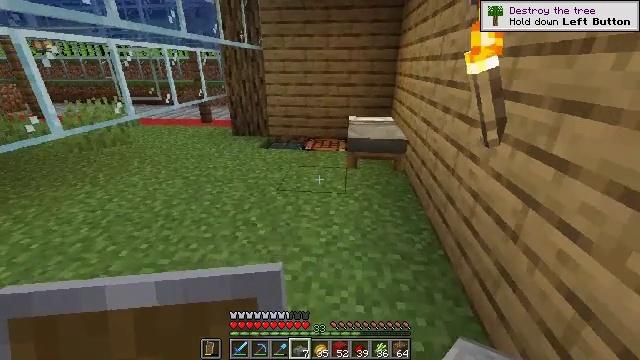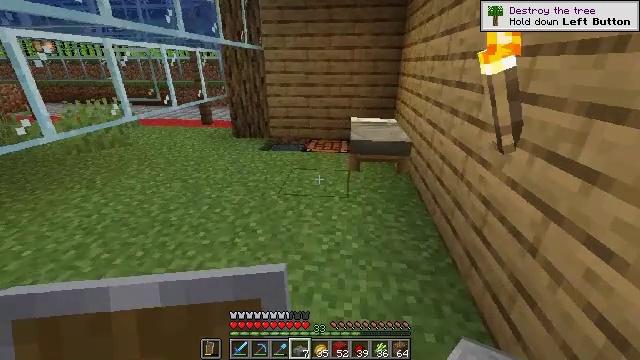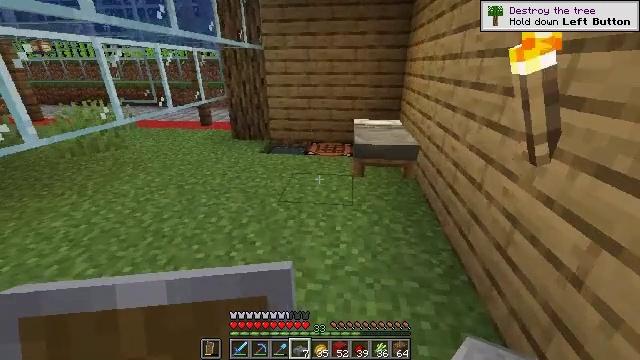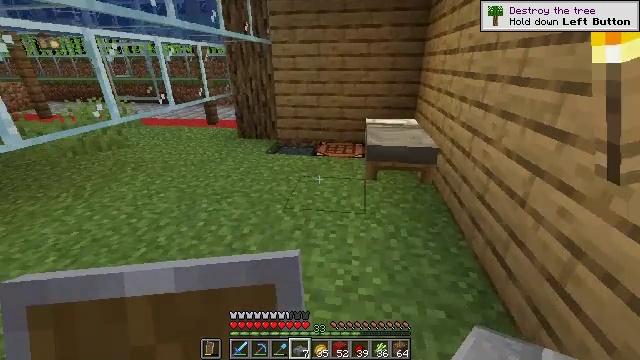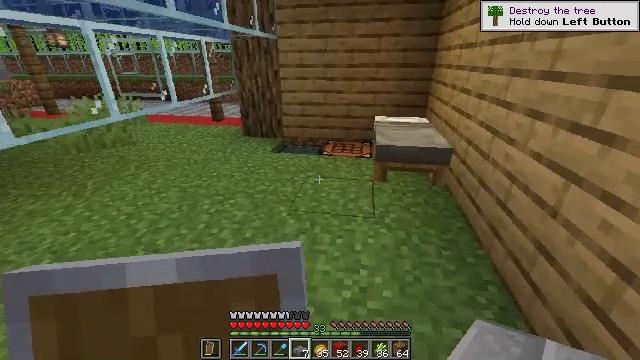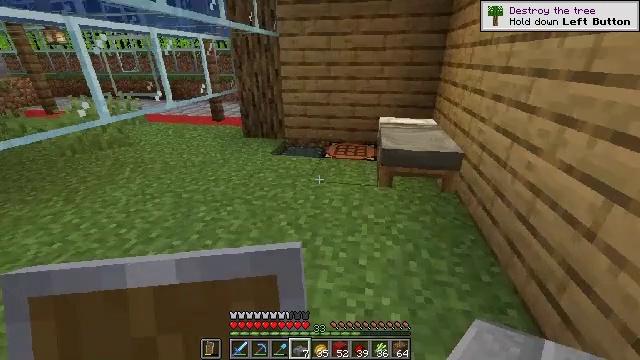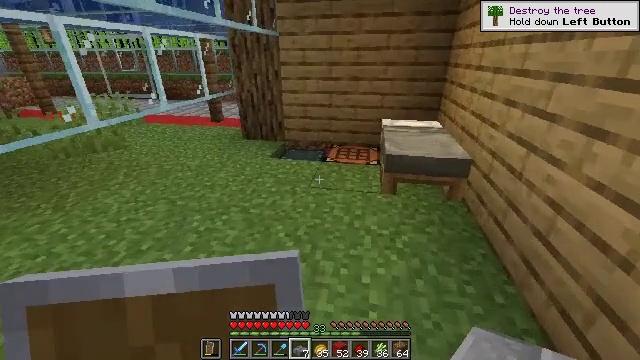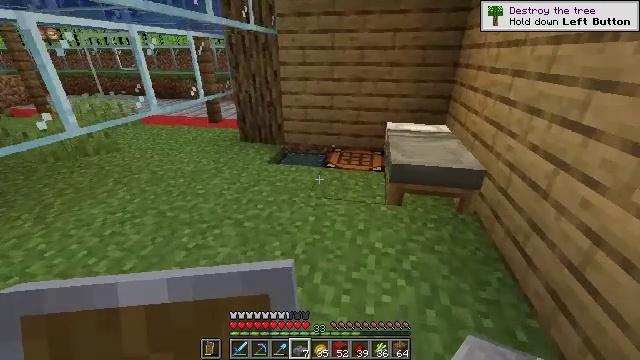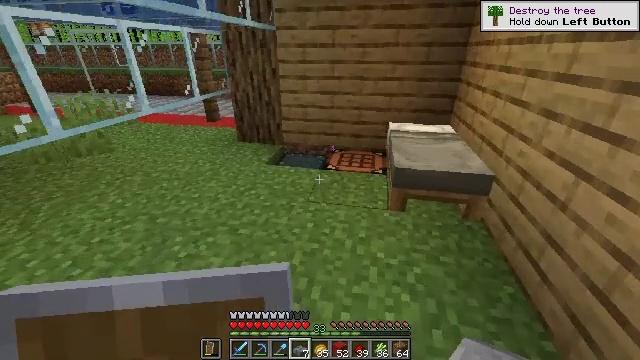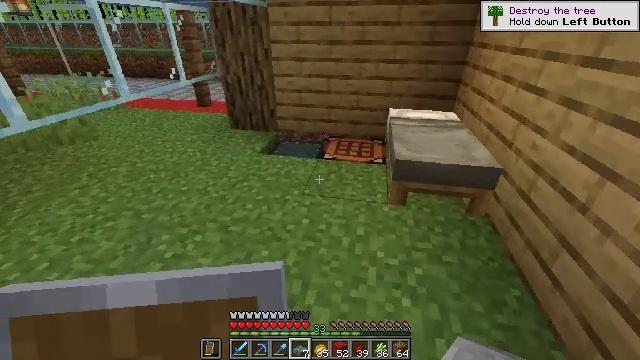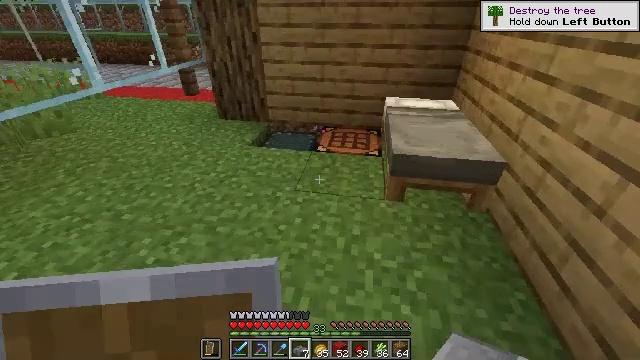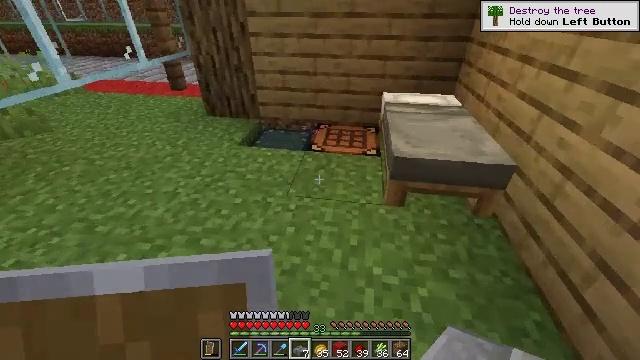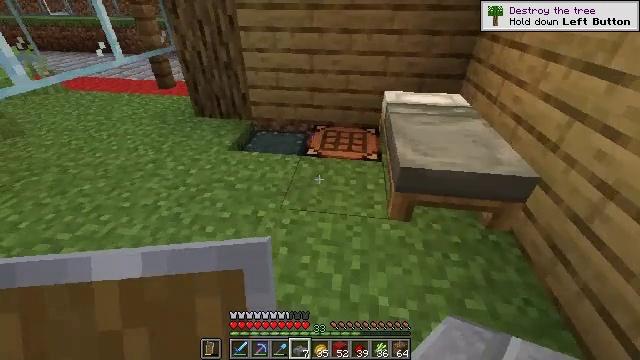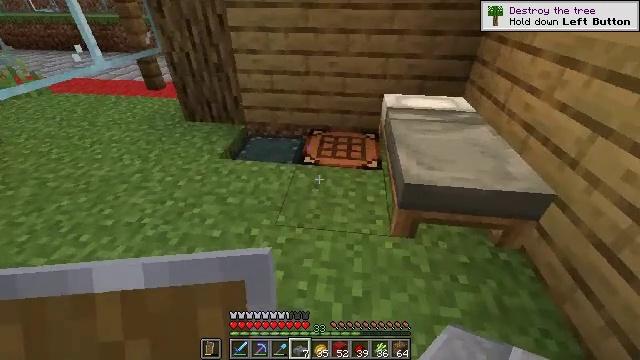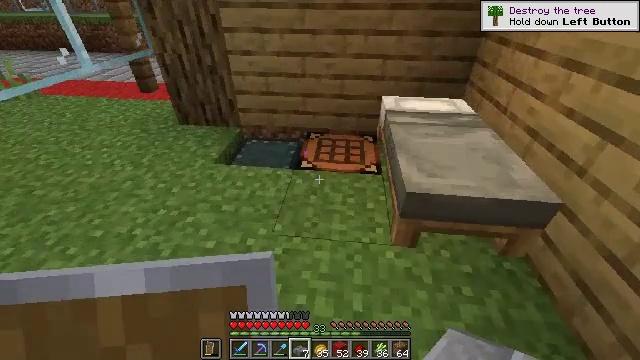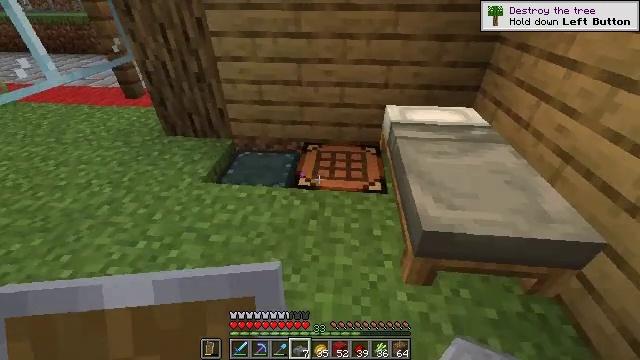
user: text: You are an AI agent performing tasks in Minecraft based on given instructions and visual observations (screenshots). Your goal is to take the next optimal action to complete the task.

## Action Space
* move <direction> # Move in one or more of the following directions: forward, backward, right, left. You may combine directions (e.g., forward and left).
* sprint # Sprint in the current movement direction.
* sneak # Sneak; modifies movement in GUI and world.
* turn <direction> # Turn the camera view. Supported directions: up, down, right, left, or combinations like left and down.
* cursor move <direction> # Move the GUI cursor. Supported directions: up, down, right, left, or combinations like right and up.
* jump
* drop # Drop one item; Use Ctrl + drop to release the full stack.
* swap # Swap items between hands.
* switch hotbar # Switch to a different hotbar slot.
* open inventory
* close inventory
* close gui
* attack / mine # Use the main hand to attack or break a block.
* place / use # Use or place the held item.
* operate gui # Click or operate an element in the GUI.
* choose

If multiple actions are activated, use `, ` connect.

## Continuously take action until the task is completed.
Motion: motion action
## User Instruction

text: Craft a spruce fence.
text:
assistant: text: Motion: move forward
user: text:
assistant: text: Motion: move forward
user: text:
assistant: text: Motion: move forward, turn left
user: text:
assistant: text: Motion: move forward, turn left
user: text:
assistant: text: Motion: move forward
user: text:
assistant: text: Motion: move forward
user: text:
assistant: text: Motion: move forward
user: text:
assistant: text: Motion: move forward
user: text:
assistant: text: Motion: move forward, turn down
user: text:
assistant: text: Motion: move forward, turn right and down
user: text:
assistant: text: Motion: move forward, turn right and down
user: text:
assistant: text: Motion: move forward
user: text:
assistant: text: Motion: move forward
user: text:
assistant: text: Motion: move forward
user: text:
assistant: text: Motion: move forward
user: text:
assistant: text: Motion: move forward
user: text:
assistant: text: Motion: no_op
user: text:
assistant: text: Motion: use / place
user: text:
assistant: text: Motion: use / place
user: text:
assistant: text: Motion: use / place
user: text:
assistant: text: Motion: no_op
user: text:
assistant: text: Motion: no_op
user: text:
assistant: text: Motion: no_op
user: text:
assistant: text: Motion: no_op
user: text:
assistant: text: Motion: no_op
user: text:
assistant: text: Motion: no_op
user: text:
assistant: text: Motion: no_op
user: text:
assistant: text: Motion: cursor move right
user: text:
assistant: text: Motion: cursor move right
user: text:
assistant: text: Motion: cursor move right